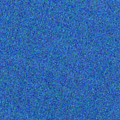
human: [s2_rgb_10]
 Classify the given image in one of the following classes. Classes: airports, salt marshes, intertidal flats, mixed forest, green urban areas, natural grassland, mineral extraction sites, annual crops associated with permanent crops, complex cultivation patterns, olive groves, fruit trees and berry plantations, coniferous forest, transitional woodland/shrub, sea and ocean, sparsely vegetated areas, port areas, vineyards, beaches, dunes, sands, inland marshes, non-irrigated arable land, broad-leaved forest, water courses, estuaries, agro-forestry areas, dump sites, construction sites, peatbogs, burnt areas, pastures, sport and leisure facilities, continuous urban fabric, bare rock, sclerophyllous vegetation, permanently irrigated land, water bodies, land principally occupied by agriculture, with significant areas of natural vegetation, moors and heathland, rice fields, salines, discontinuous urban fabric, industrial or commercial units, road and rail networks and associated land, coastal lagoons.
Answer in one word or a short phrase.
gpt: water bodies